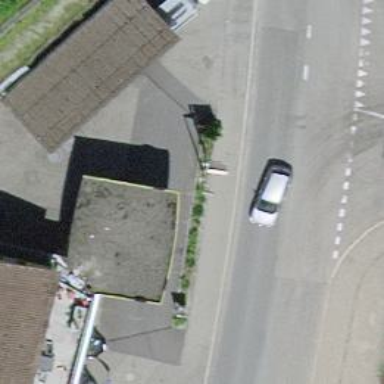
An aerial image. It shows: Fuel station.